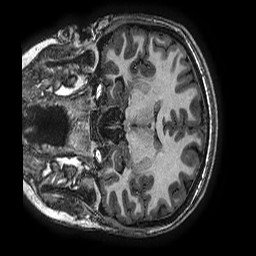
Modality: T1w
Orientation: coronal
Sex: female
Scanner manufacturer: ge
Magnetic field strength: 3 T
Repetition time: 0.007628 s
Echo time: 0.00346 s